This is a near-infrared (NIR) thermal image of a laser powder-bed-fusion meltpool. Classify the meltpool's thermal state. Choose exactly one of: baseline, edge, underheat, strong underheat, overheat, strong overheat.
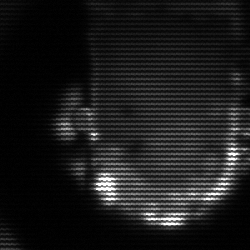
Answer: baseline